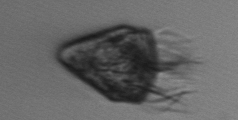
Label: Strombidium_morphotype2